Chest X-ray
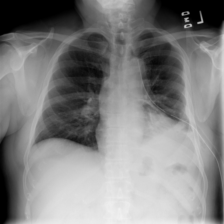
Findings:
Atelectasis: positive
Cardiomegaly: negative
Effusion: negative
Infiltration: negative
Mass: negative
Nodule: negative
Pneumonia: negative
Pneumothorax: negative
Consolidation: negative
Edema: negative
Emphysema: negative
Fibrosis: negative
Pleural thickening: negative
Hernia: negative